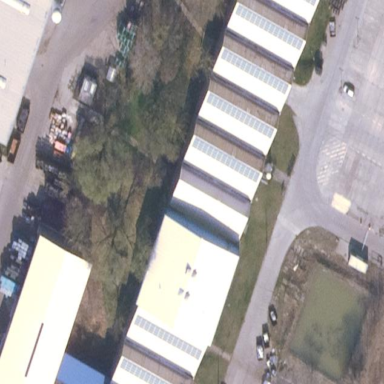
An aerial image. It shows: Industrial building.